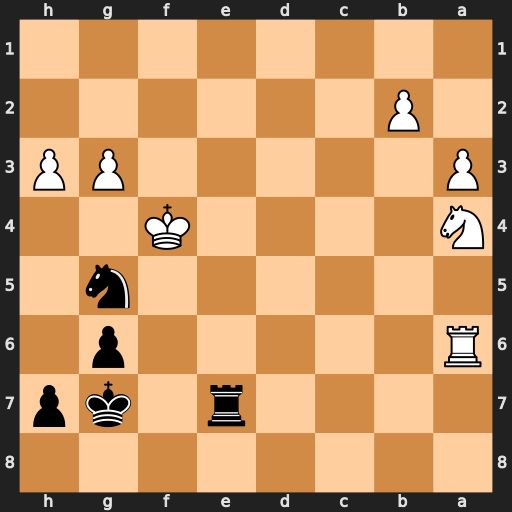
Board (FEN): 8/4r1kp/R5p1/6n1/N4K2/P5PP/1P6/8
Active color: b
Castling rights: -
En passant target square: -
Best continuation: Re4+ Kxg5 h6#